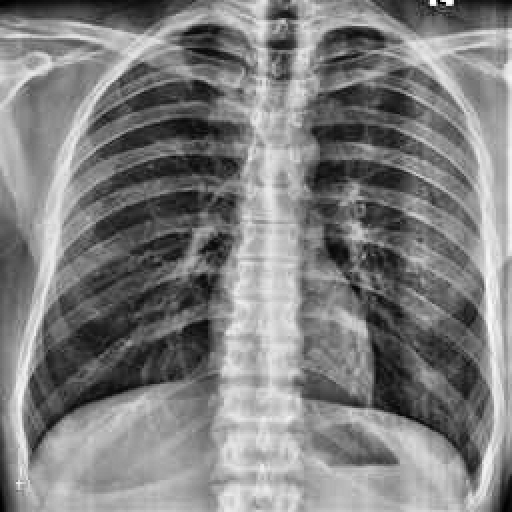
Finding: NORMAL